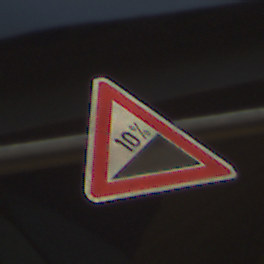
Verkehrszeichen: Steigung10
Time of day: SunriseSunset
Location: Outdoor (Suburban)
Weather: Clear
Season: NotSpecified
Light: Natural